Question: My sql query is
'''
select I.[Old Product Code],
I.[Trade Name],
I.[Short Name],
SIL.[BOM Item No_] ,
CASE when SIL.[Dimension Group Code] = 'IOL'
then I.[Group Description]
else I.[Short Name] END as GD,
CASE when SIL.[BOM Item No_] <> ''
then 'Kit' end
from [Sales Invoice Header] SIH, [Sales Invoice Line] SIL, [Item] I
where I.No_ = SIL.No_
and SIL.[Document No_] = 'PEXP1213-153'
and SIH.No_ = SIL.[Document No_]
group by I.[Old Product Code], I.[Trade Name], I.[Short Name],
SIL.[Dimension Group Code], I.[Group Description], SIL.[BOM Item No_]
'''
And my result is

In this out of 21 rows i am having 17 rows as kit. I need to group this kit and to display in Old Product Code as Kit in one row instead of 17 rows.
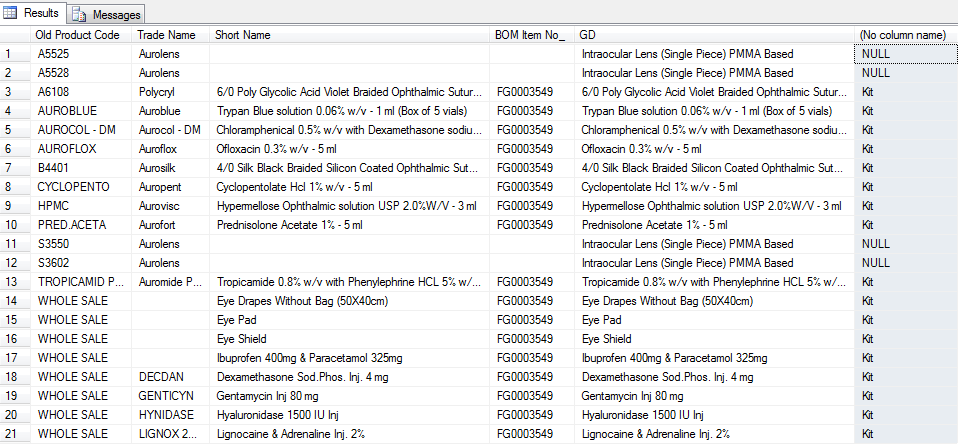
Answer: Looking at what you are trying to do you might be able to use something like this to return the data:
'''
;with data as
(
select I.[Old Product Code],
I.[Trade Name],
I.[Short Name],
SIL.[BOM Item No_] ,
CASE when SIL.[Dimension Group Code] = 'IOL'
then I.[Group Description]
else I.[Short Name] END as GD,
CASE when SIL.[BOM Item No_] <> ''
then 'Kit' end CombinedKit
from SalesInvoiceHeader SIH
inner join SalesInvoiceLine SIL
on SIH.No_ = SIL.[Document No_]
inner join Item I
on I.No_ = SIL.No_
where SIL.[Document No_] = 'PEXP1213-153'
),
d2 as
(
select [Old Product Code],
[Trade Name],
[Short Name],
[BOM Item No_],
GD,
CombinedKit,
row_number()
over(partition by CombinedKit order by [Old Product Code]) rn
from data
)
select
case when combinedkit = 'kit'
then 'Kit' else [Old Product Code] end [Old Product Code],
[Trade Name],
[Short Name],
[BOM Item No_],
GD
--, CombinedKit
from d2
where (CombinedKit = 'Kit' and rn = 1)
or (CombinedKit is null)
'''
See <URL>
Edit, if you want to order this in a specific way you can use 'Order By' with a 'CASE' statement:
'''
;with data as
(
select I.[Old Product Code],
I.[Trade Name],
I.[Short Name],
SIL.[BOM Item No_] ,
CASE when SIL.[Dimension Group Code] = 'IOL'
then I.[Group Description]
else I.[Short Name] END as GD,
CASE when SIL.[BOM Item No_] <> ''
then 'Kit' end CombinedKit
from SalesInvoiceHeader SIH
inner join SalesInvoiceLine SIL
on SIH.No_ = SIL.[Document No_]
inner join Item I
on I.No_ = SIL.No_
where SIL.[Document No_] = 'PEXP1213-153'
),
d2 as
(
select [Old Product Code],
[Trade Name],
[Short Name],
[BOM Item No_],
GD,
CombinedKit,
row_number()
over(partition by CombinedKit order by [Old Product Code]) rn
from data
)
select
case when combinedkit = 'kit'
then 'Kit' else [Old Product Code] end [Old Product Code],
[Trade Name],
[Short Name],
[BOM Item No_],
GD
--, CombinedKit
from d2
where (CombinedKit = 'Kit' and rn = 1)
or (CombinedKit is null)
order by
case when combinedkit = 'kit' then 0 else 1 end, [Old Product Code]
'''
See <URL>